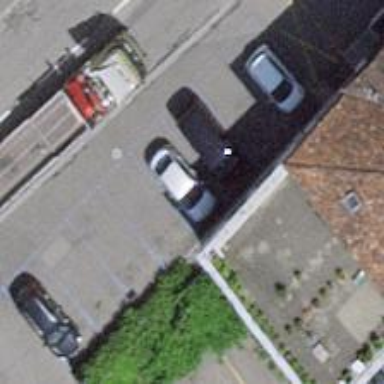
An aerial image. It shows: Street-side parking area.